Question: All, I'm customizing a city picker, which uses three numberPicker inside,like this:

Its a Chinese province-city-area picker.
The code:
'''
String[] areas = get_from_somewhere();
areaPicker.setDisplayedValues(areas);
'''
I want to reduce the font size,any advice?
: <URL>
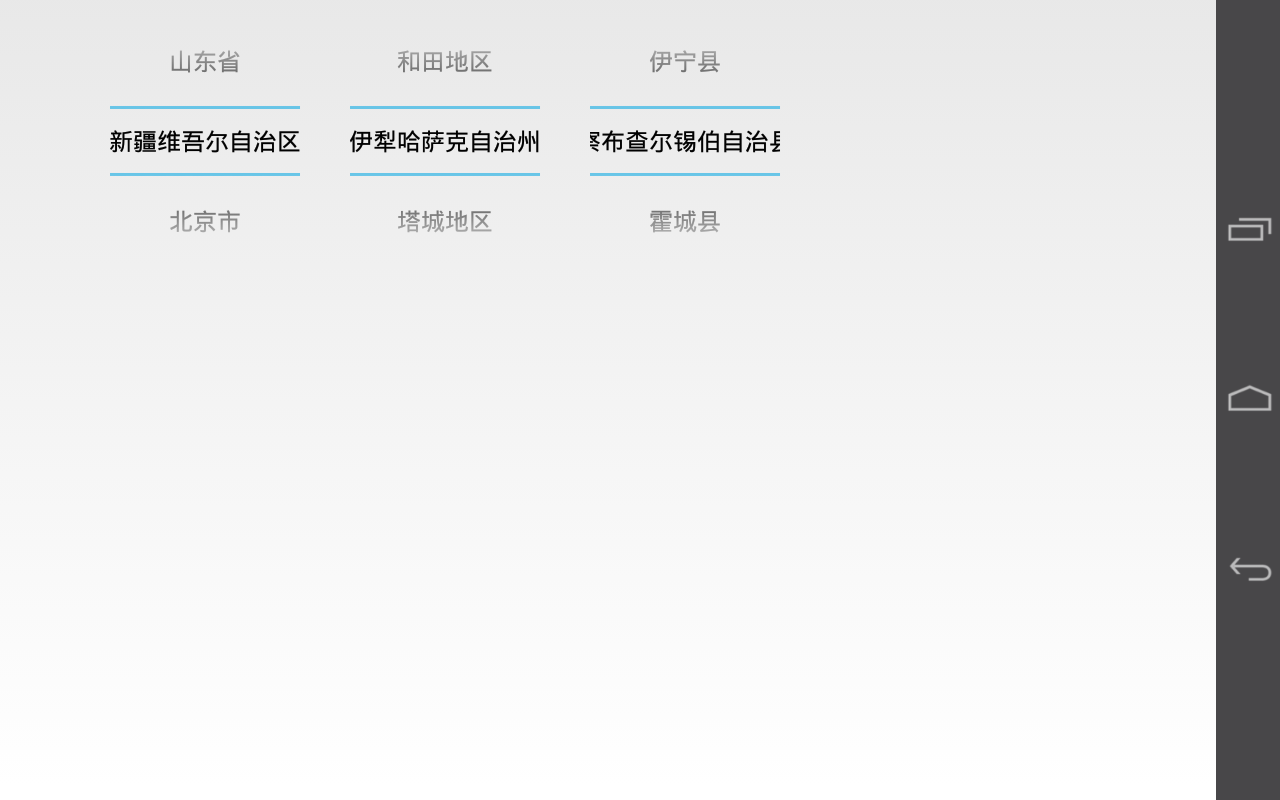
Answer: You can extend the default 'NumberPicker' in your Custom class 'CustomNumberPicker' for this:
'''
public class CustomNumberPicker extends NumberPicker {
public NumberPicker(Context context, AttributeSet attrs) {
super(context, attrs);
}
@Override
public void addView(View child) {
super.addView(child);
if(child instanceof EditText) {
((EditText) child).setTextSize(25);
}
}
}
'''
Now replace your current 'NumberPicker' in xml with 'CustomNumberPicker':
'''
<com.pkg.name.CustomNumberPicker
android:id="@+id/number_picker"
android:layout_width="match_parent"
android:layout_height="wrap_content" />
'''